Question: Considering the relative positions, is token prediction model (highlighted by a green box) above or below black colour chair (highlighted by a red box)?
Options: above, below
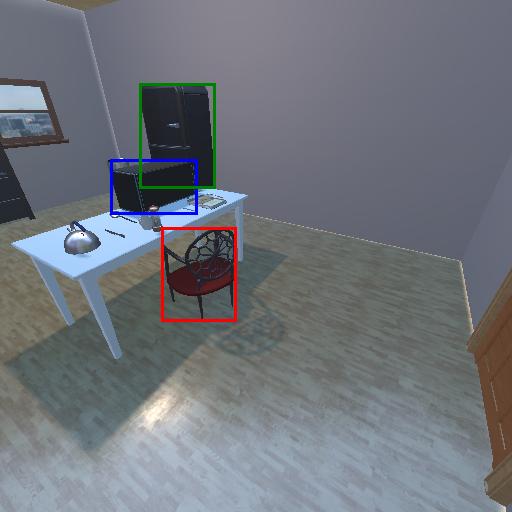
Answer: above